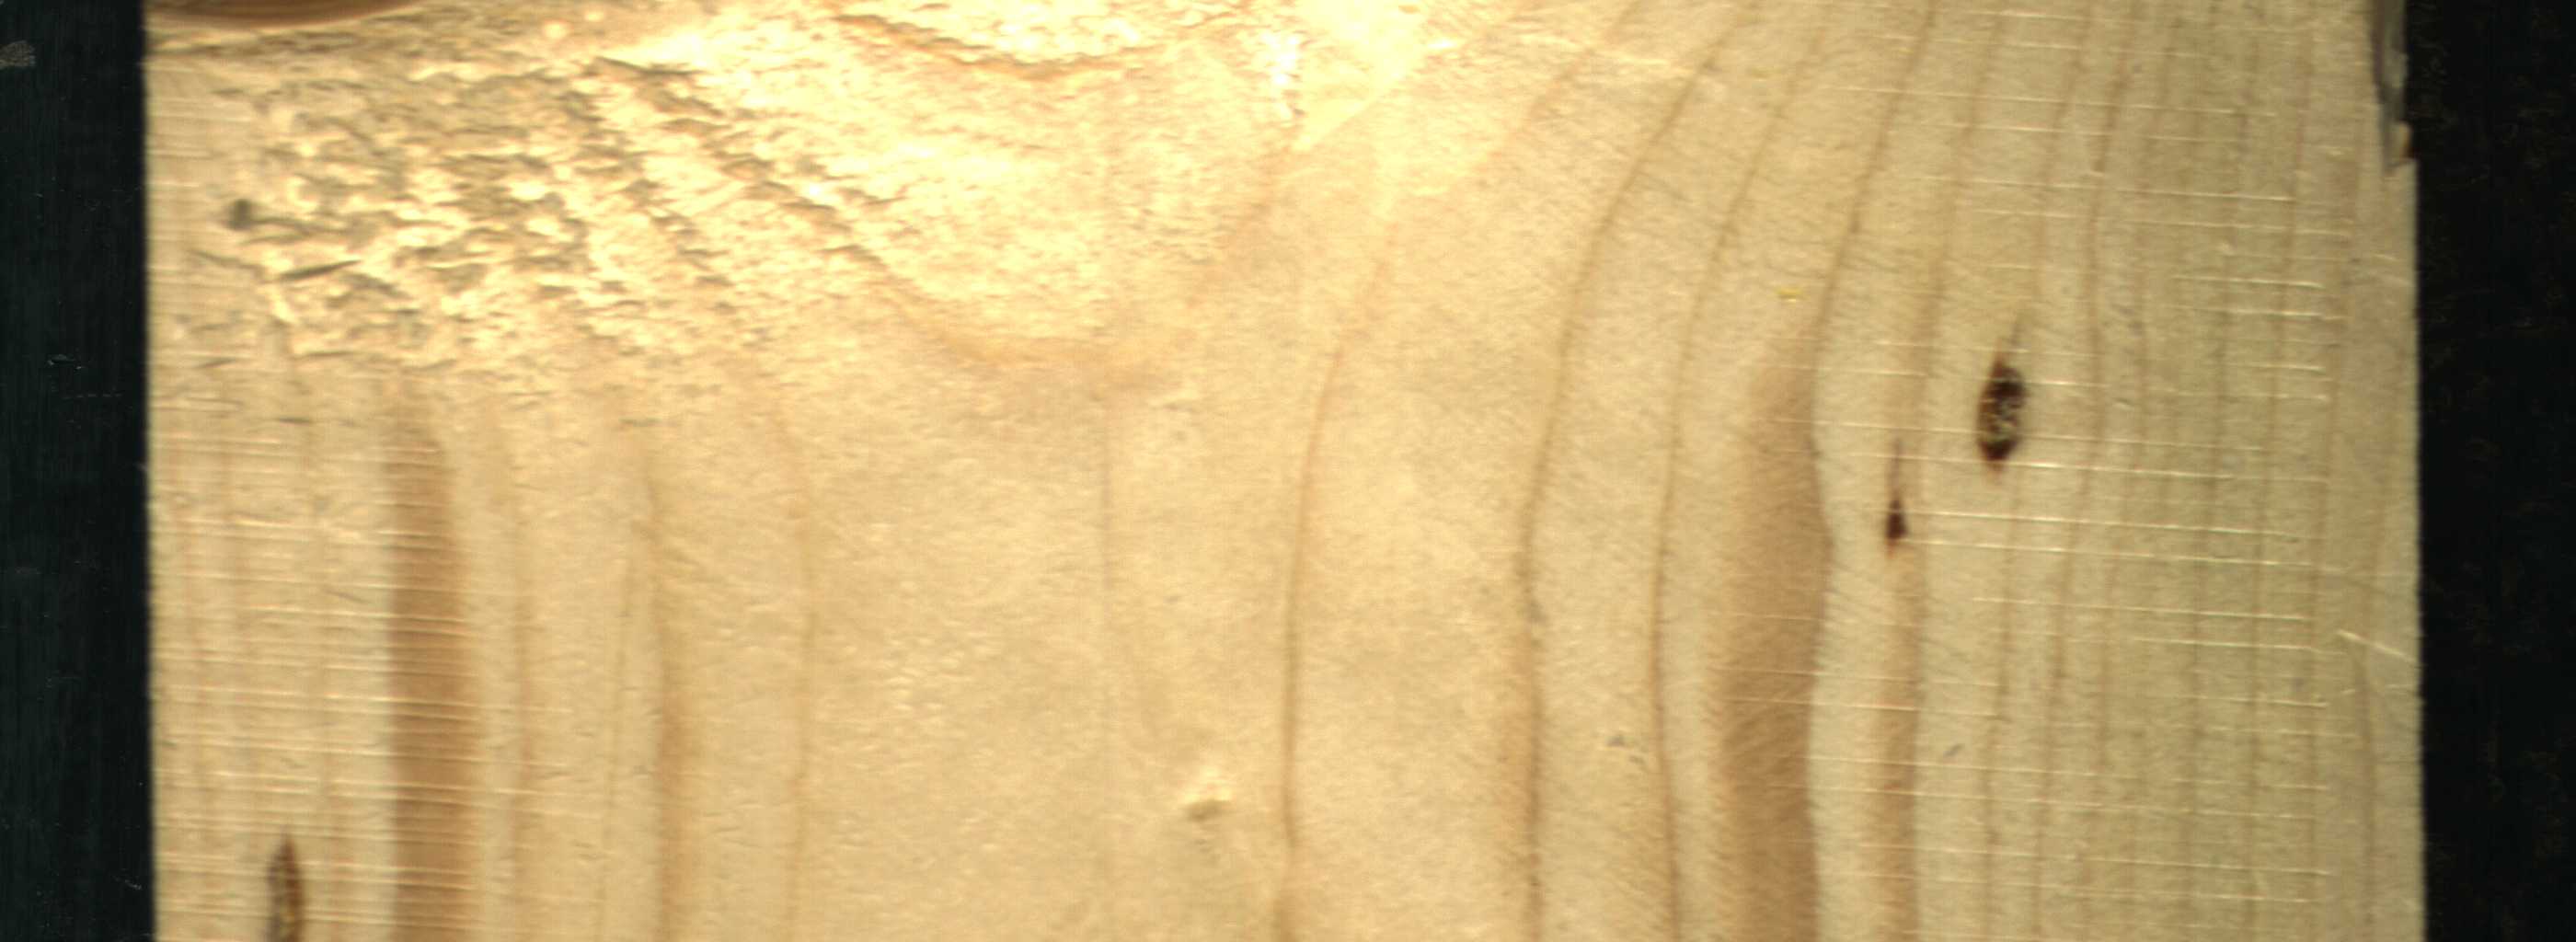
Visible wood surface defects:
resin
resin
resin
knot_with_crack